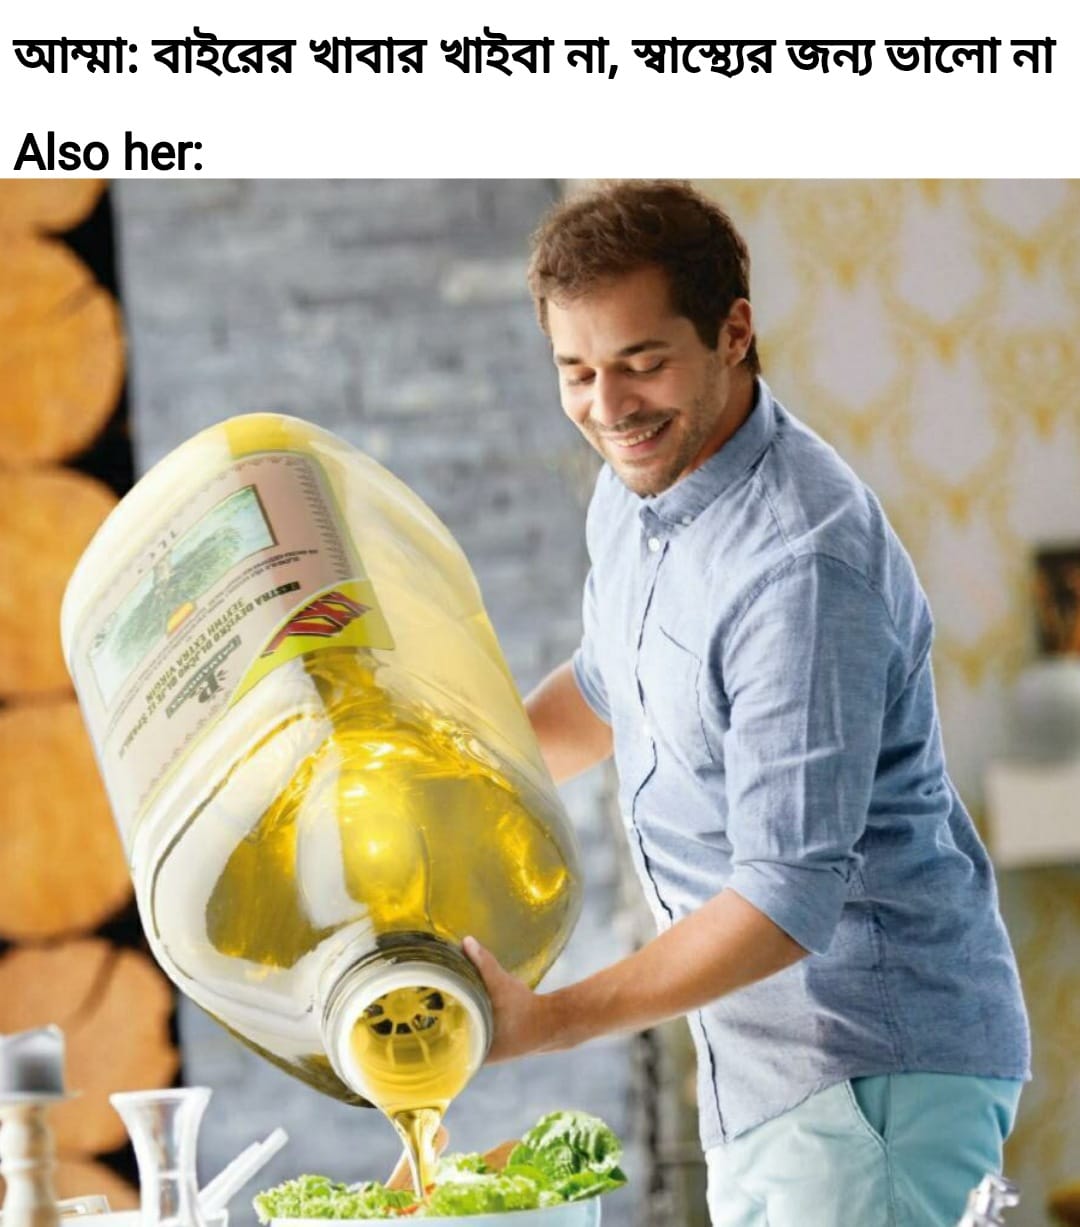
Caption: আম্মা :   বাইরের খাবার খাইবা না ,   স্বাস্থ্যের জন্য ভালো না     Also her :
Label: non-hate